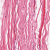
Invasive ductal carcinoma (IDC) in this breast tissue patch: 0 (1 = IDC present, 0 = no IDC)